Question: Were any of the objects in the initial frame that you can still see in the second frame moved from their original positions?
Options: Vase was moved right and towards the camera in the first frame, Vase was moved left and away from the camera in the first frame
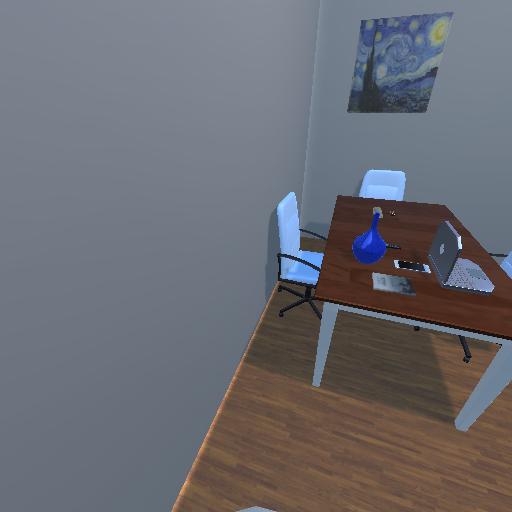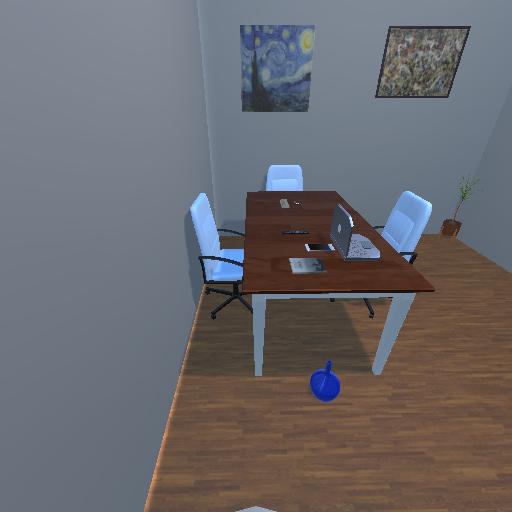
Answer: Vase was moved right and towards the camera in the first frame